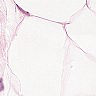
Metastatic tissue present: no